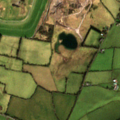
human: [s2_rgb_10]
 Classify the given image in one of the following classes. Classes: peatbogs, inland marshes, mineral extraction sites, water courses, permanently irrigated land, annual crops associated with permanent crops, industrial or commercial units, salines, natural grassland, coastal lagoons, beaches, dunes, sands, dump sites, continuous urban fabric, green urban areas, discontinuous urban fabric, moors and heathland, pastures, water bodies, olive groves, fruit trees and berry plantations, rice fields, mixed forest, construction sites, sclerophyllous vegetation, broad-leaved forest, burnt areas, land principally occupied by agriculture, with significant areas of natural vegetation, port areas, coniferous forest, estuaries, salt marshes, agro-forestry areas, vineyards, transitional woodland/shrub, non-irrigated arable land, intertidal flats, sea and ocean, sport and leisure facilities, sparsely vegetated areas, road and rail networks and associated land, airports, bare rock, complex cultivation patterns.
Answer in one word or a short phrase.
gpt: dump sites, sport and leisure facilities, non-irrigated arable land, pastures, land principally occupied by agriculture, with significant areas of natural vegetation